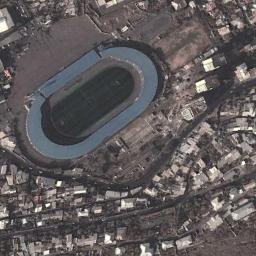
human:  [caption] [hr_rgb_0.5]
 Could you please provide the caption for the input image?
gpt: The stadium is on the bare land next to some buildings .

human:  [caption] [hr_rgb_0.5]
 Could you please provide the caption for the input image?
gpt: Many buildings of different shapes are beside the stadium .

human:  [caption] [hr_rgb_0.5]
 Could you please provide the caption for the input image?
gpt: Oval stadium surrounded by residential areas .

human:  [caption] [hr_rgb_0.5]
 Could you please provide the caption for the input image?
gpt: This rectangular stadium has dense residential areas on one side .

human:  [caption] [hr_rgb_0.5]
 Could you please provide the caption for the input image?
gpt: There are many buildings around the stadium with a blue roof .